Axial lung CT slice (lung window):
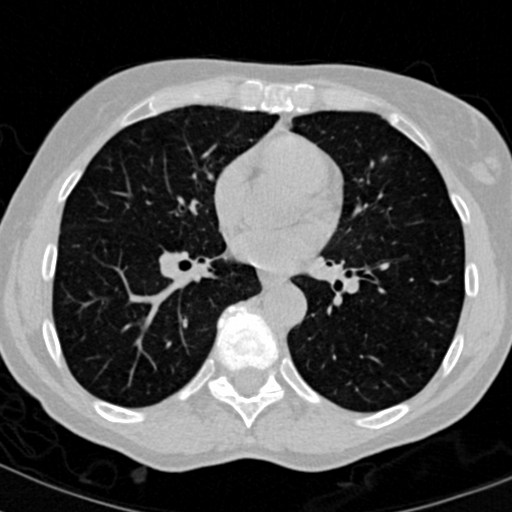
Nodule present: no